Interaction volume radius: 10 \u00c5
Interaction volume height: 40 \u00c5
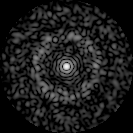
Disorder parameter: 0.8422